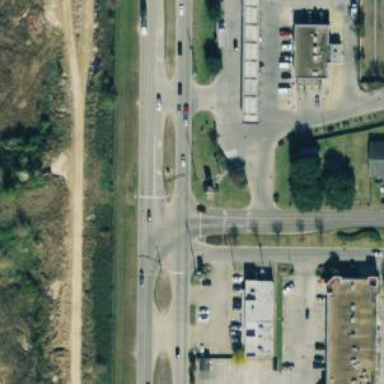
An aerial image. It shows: Tertiary road.